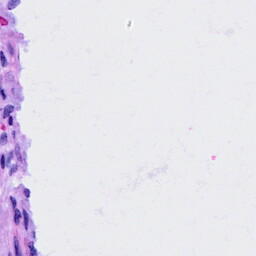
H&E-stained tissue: Cervix